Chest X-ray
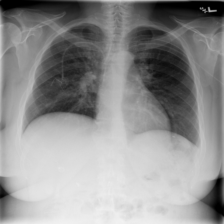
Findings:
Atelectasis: negative
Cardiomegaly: negative
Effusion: negative
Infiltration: negative
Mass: negative
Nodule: negative
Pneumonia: negative
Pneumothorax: negative
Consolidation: negative
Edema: negative
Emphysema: negative
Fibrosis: negative
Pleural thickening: negative
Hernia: negative